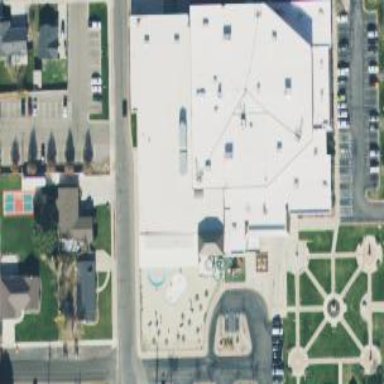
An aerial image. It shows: Public building that is fitness centre.